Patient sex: M
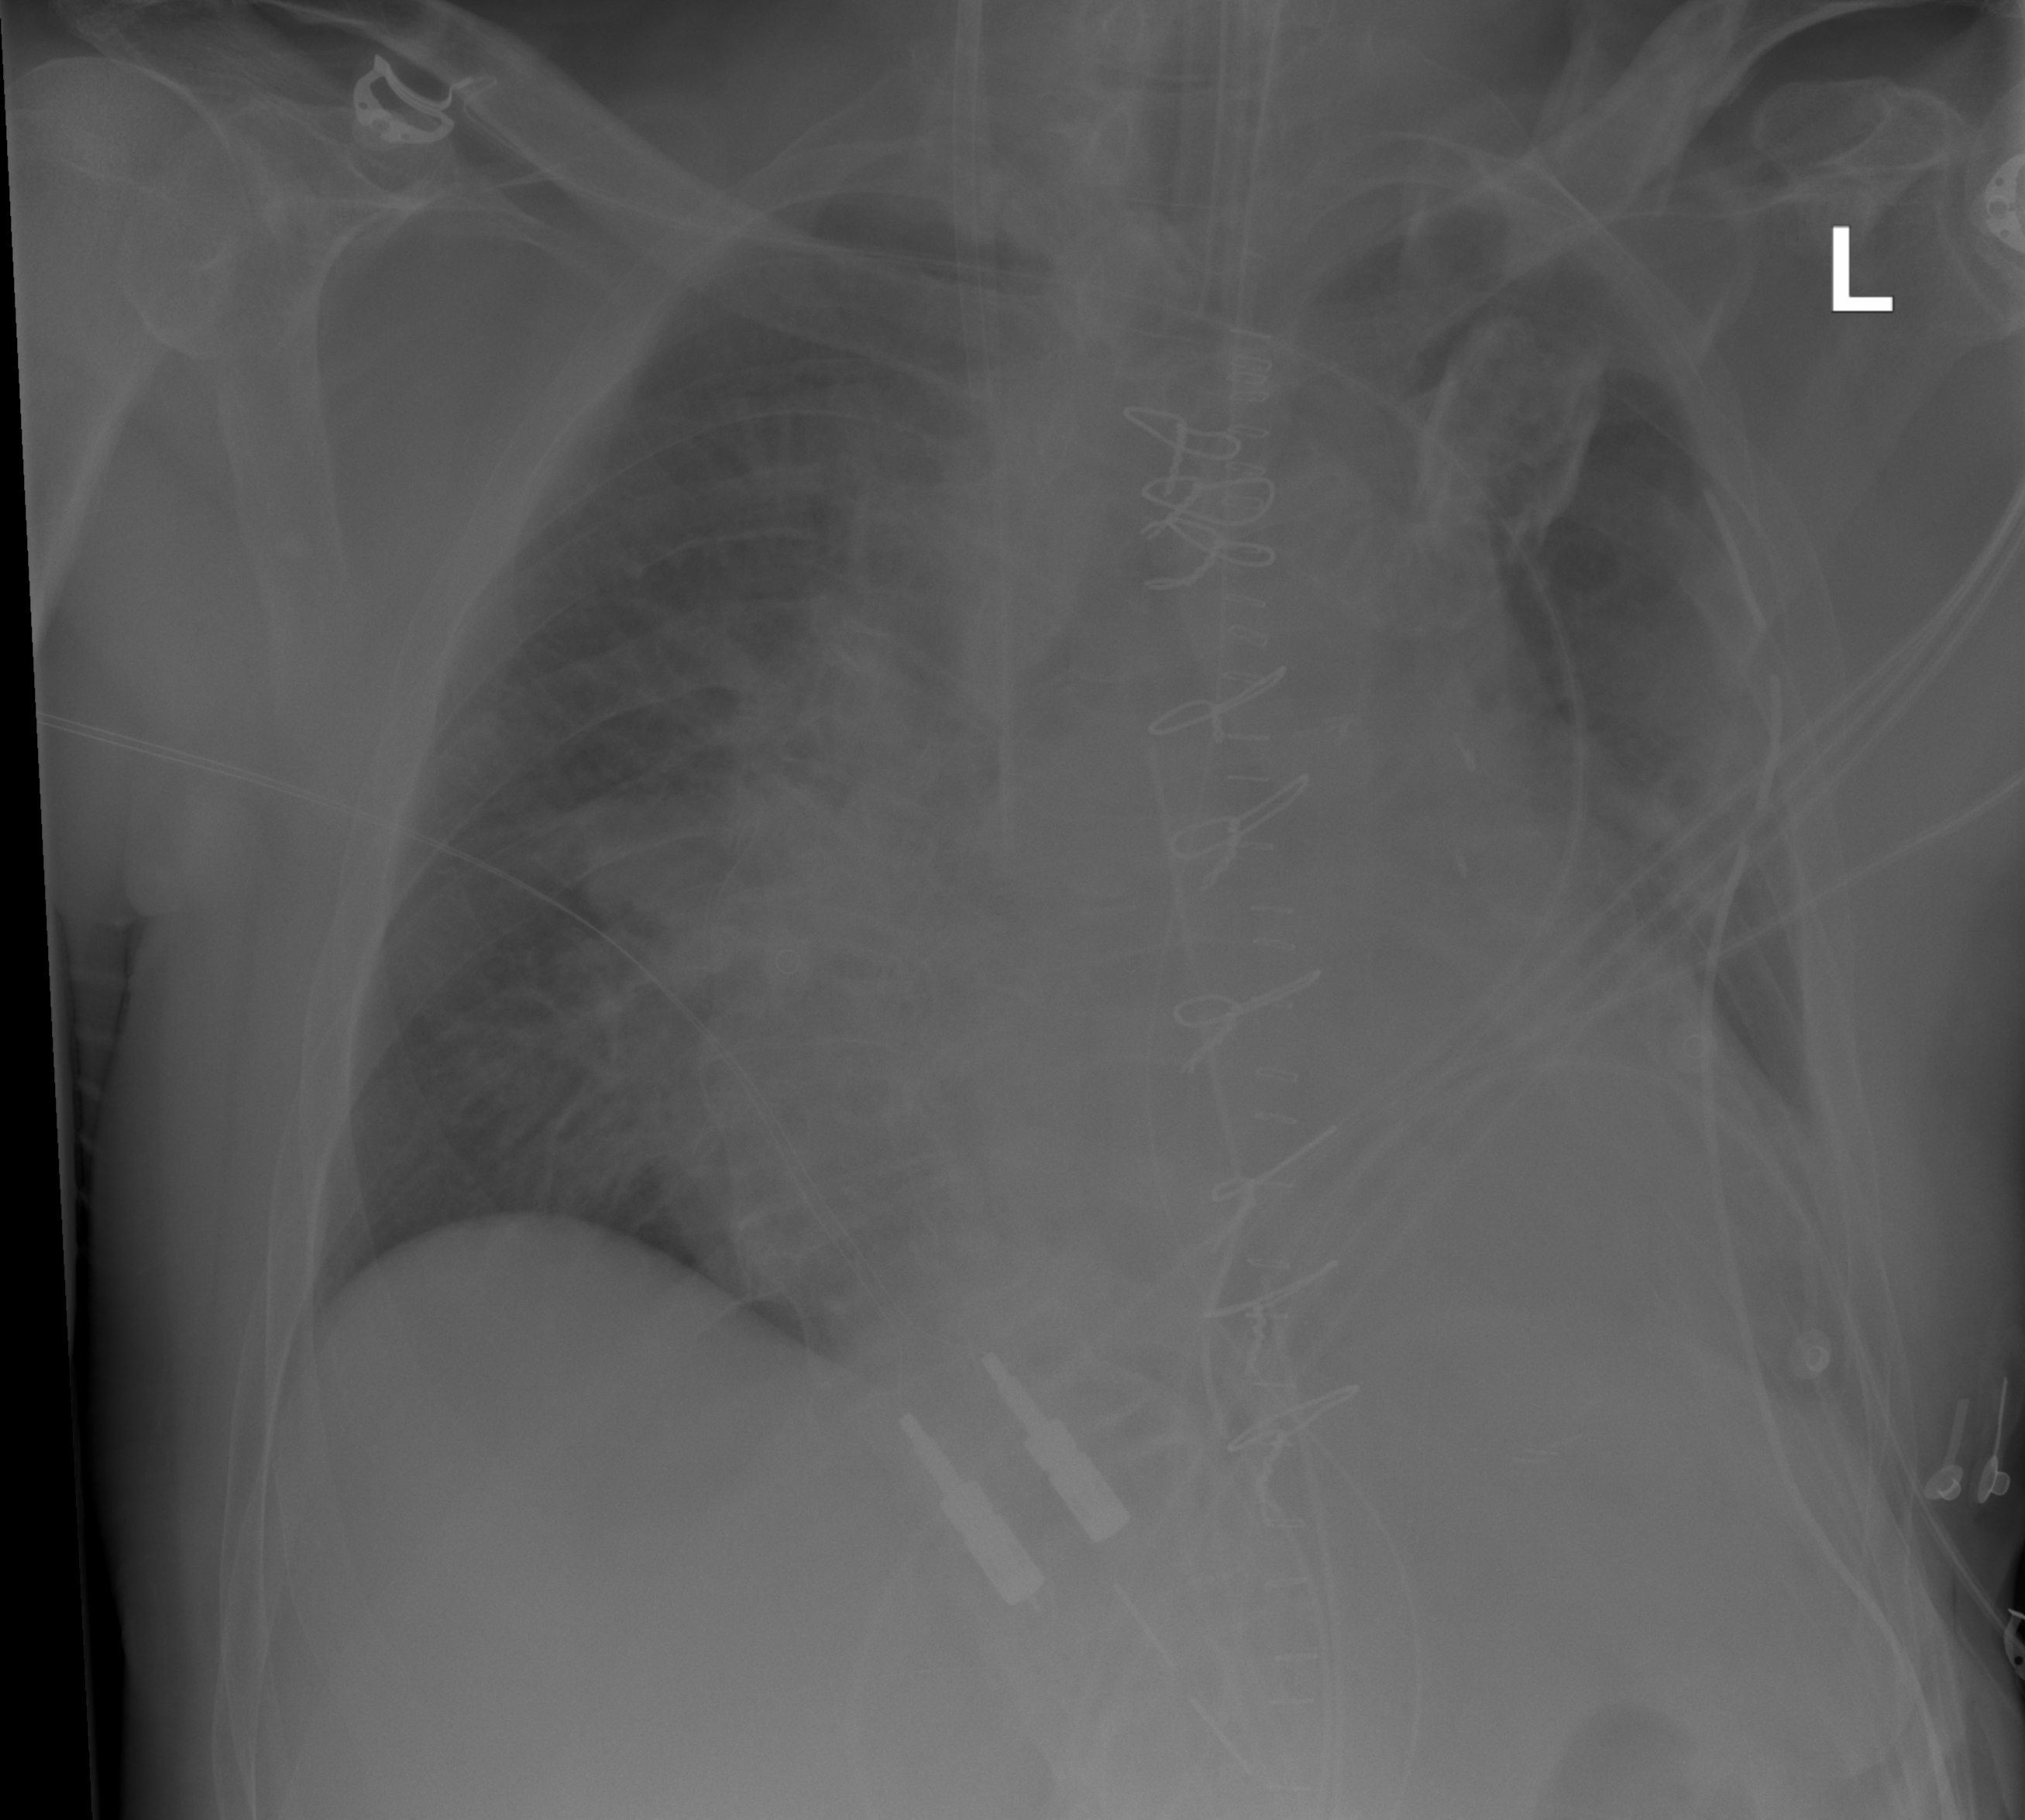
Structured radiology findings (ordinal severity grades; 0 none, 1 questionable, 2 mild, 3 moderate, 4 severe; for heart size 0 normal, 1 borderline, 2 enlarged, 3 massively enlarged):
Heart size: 2
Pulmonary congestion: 2
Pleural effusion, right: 0
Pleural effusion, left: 0
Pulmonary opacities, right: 0
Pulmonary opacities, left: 0
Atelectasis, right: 0
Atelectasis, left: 2